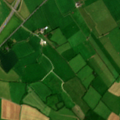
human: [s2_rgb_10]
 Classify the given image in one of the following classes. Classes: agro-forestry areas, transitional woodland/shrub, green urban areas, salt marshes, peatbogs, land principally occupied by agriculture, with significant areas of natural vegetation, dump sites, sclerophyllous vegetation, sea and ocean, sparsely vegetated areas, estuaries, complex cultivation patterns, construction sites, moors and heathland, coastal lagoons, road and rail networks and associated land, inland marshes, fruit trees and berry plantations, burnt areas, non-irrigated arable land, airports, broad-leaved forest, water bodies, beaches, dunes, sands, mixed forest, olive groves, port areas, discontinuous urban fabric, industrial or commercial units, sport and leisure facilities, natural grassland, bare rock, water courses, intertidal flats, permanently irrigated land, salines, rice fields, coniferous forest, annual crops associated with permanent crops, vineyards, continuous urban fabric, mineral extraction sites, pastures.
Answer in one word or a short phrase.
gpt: non-irrigated arable land, pastures, land principally occupied by agriculture, with significant areas of natural vegetation